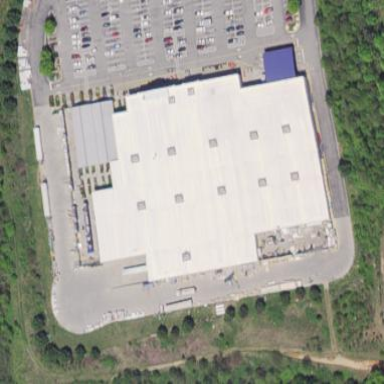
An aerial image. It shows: Retail building.